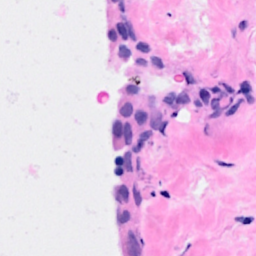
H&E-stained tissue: Breast